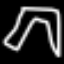
Label: pants